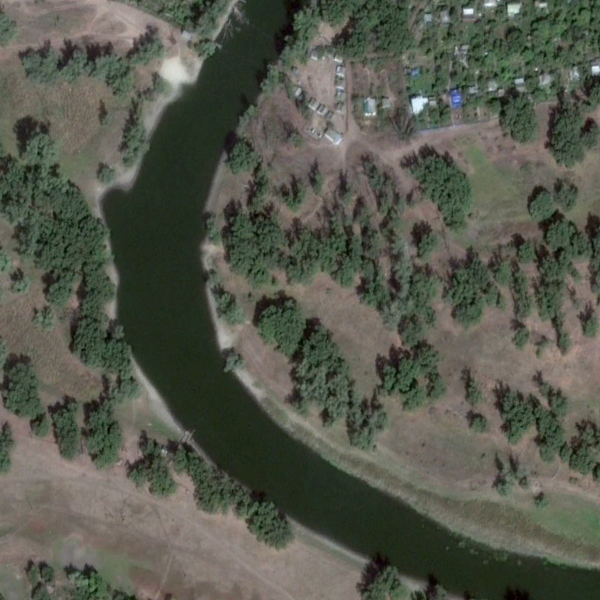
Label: River